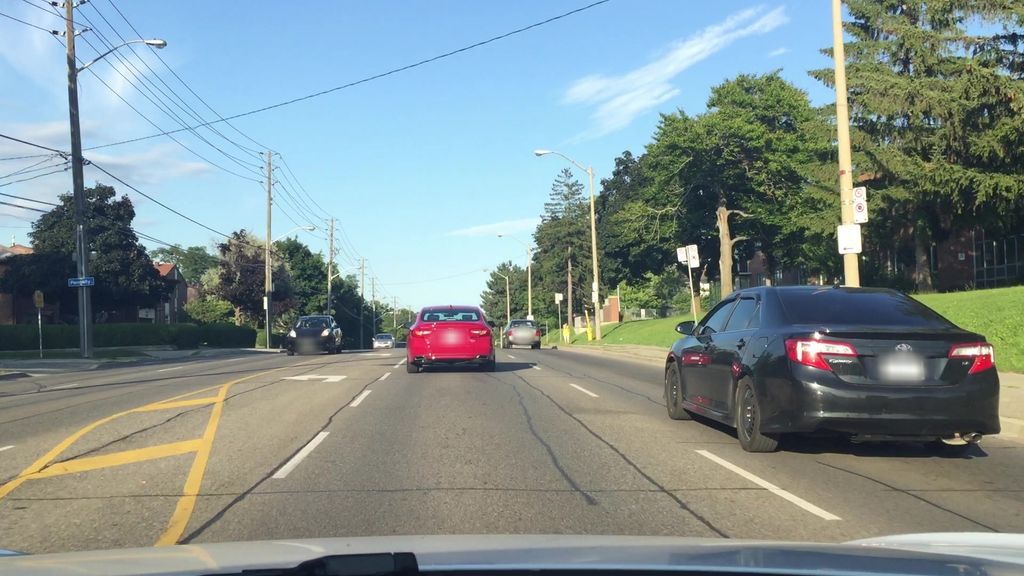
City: toronto